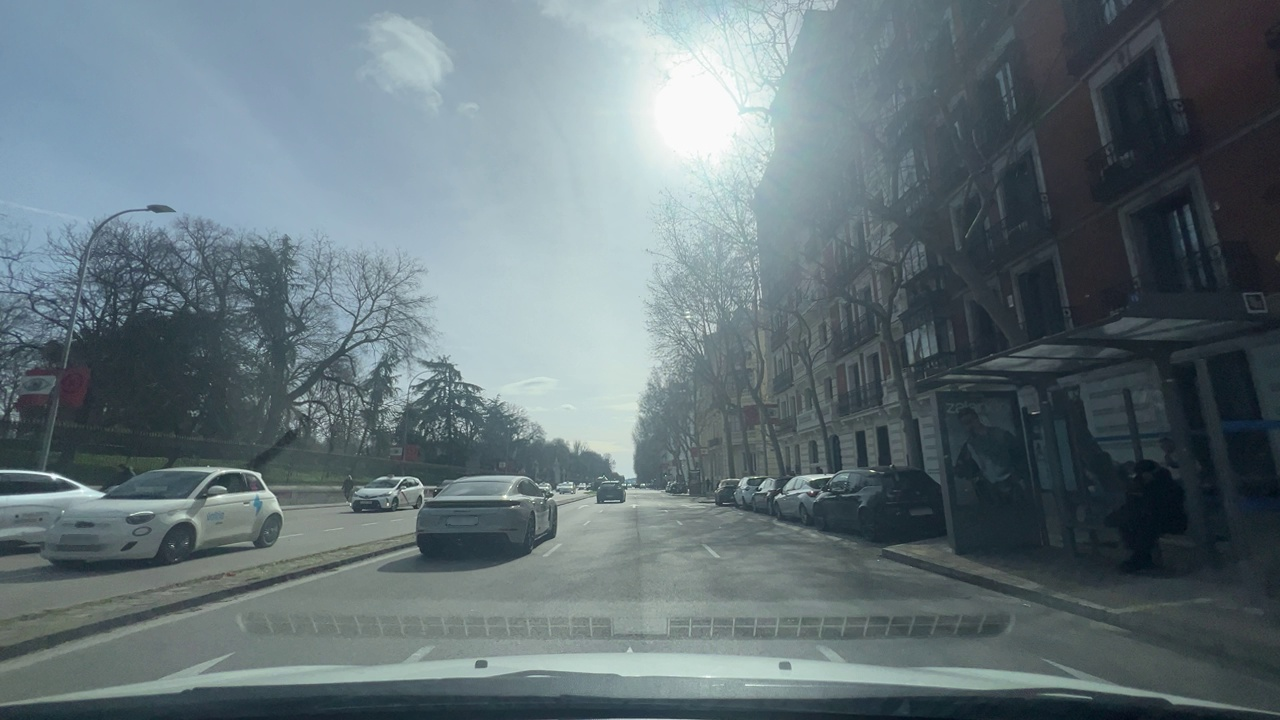
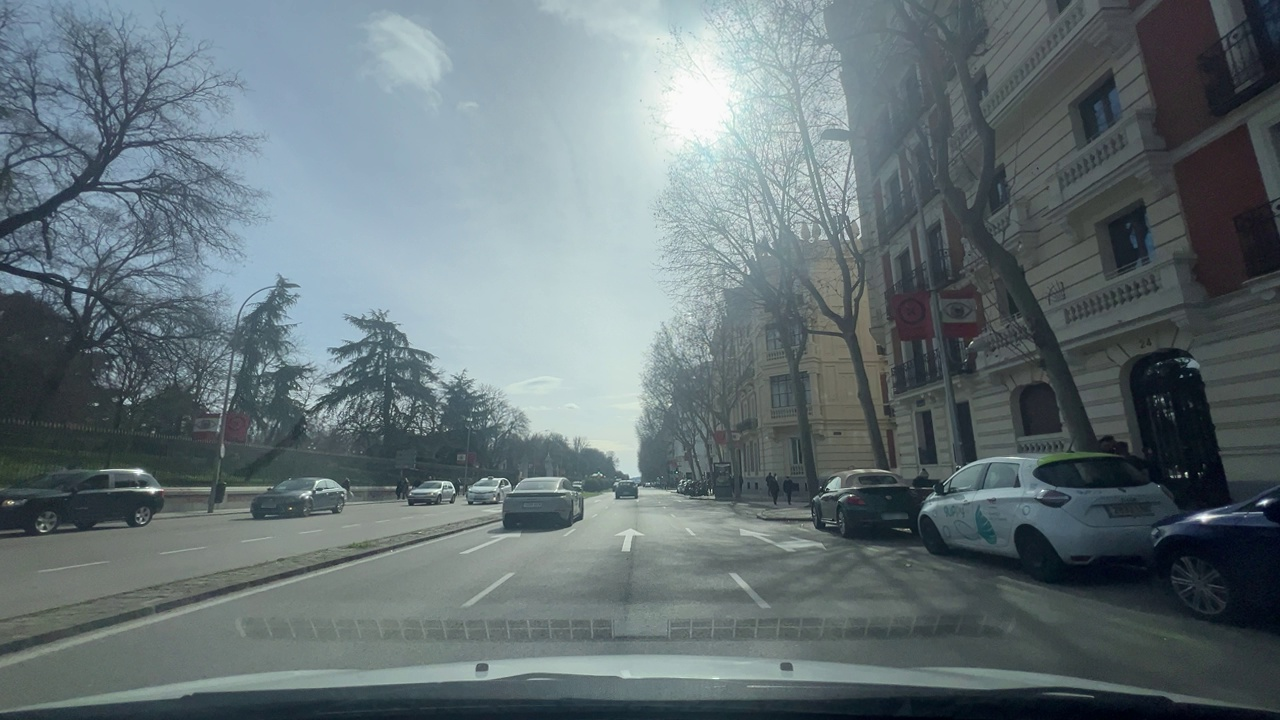
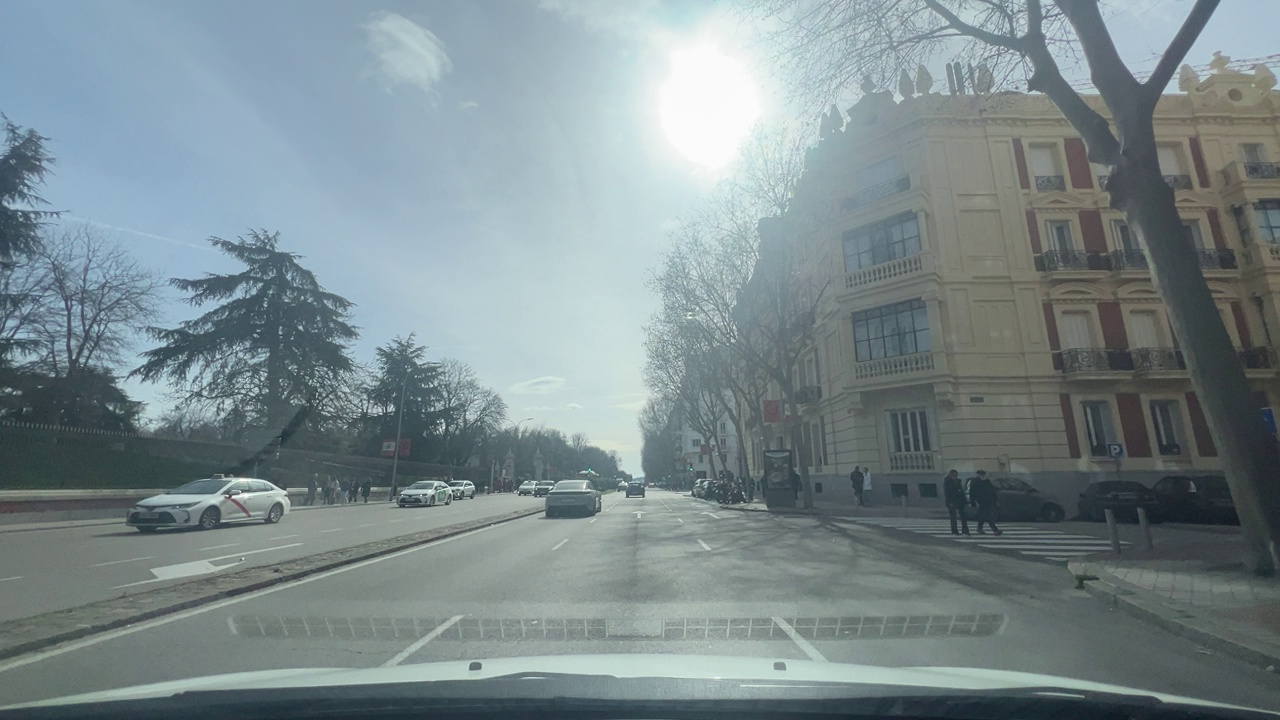
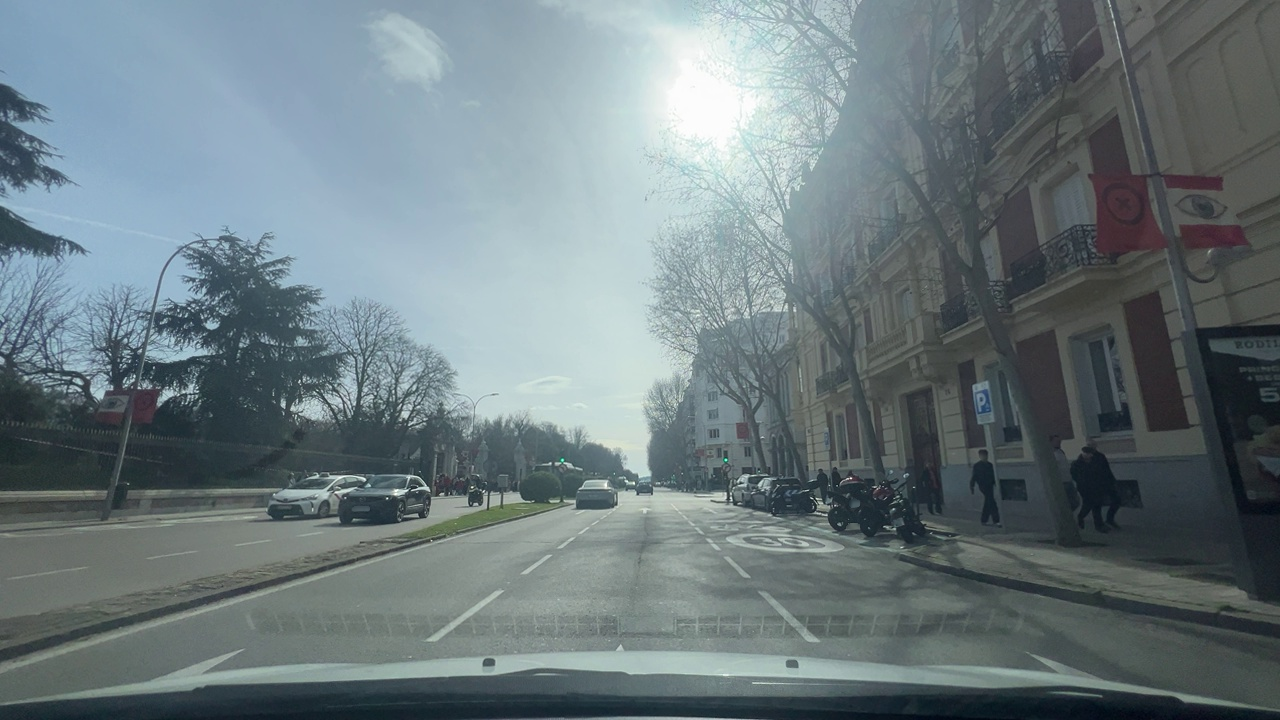
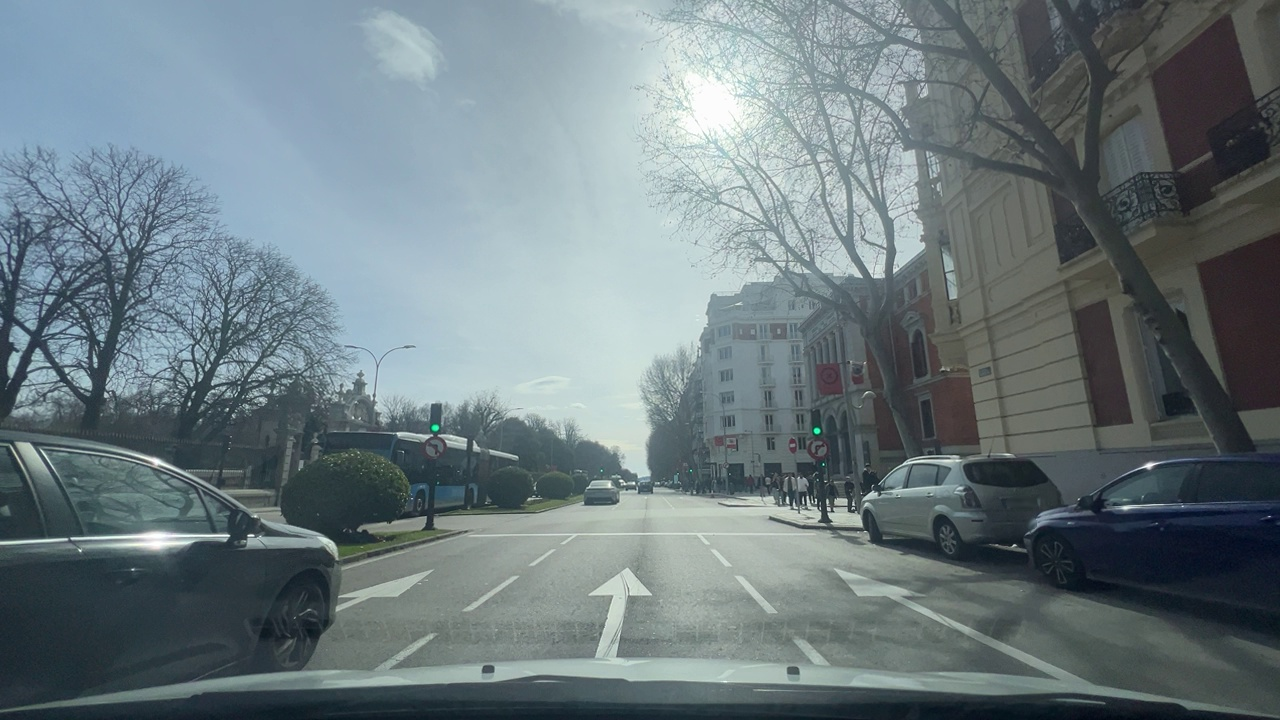
Situation: Cut in
Question: Is a vehicle from an adjacent lane moving into the ego lane?
Answer: Yes
Reasoning: A far vehicle from the left lane is crossing the dash lines and getting into our ego lane. It is the black car in front of the grey one on the left lane

Situation: Cut in
Question: Has a vehicle merged into the ego lane directly ahead of the ego vehicle without any intermediate vehicle?
Answer: No
Reasoning: There was a grey car in between the black car and ego, and the black car moved from its ane into ego lane in a cut in manouver, so it became the car ahead of us, after the manouver

Situation: Cut in
Question: Is the ego vehicle currently inside a roundabout?
Answer: No
Reasoning: is it driving in the city in a three lane street. It is driving in the middle lane from the street

Situation: Cut in
Question: Is the ego vehicle currently within an intersection?
Answer: No
Reasoning: is it driving in the city in a three lane street. It is driving in the middle lane from the street

Situation: Cut in
Question: Is any vehicle partially overlapping the lane boundary markings of the ego lane?
Answer: Yes
Reasoning: Distant black car can be appreciated that it is overlapping for the first frame the left dashed line from ego lane